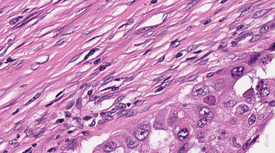
Tumor epithelial tissue: yes
Tumor-associated stroma tissue: yes
Normal tissue: no